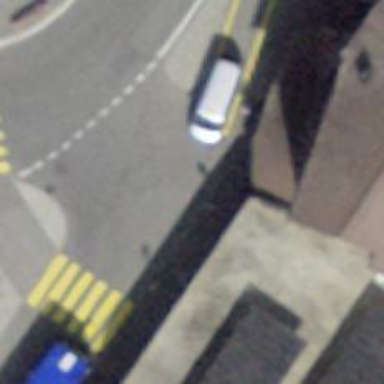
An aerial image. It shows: Taxi stand.